Question: I am trying to get 'number of gusts' based on a 'date'
User could be able to search 'number of guests' for a date by entering a 'date'
my form is:
'''
<form action="index.php" method="post" class="booking_reference">
<input type="text" placeholder="date" required name="search_text">
<span class="arrow">
<input type="submit" value="CHECK" name="search" class="search_button">
</span>
</form>
'''
And my action section is :
'''
if (isset($_POST['search'])){
$serch_text = $_POST["search_text"];
$con=mysqli_connect("localhost","root","","guest");
// Check connection
if (mysqli_connect_errno()) {
die ("Failed to connect to MySQL: " . mysqli_connect_error());
}
$searching_date = $serch_text;
$searchroute = "select * from guest_tbl where date = '$searching_date'";
$result = $con->query($searchroute);
$row = $result->fetch_assoc();
if ($row == 0) { echo '<div style="color: red;">No one found for the date: <b>' . $serch_text . '</b>. Please refine your date</div>' ;
} else {
echo '<h3>Total guest for the day : '. $serch_text .'</h3>';
$total_guests = mysqli_query($con, 'SELECT date SUM(nmbr_of_guests) FROM guest WHERE date = "'.$serch_text.'"'); // selecting and summing the value of all the 'nmbr_of_guests' rows in same date - $serch_text
echo $total_guests;
mysqli_close($con);
}
}
'''
I have following rows in my database:

Expecting results is:
1. if I enter 2015-06-30 in the search field $echo $total_guests should echo 5 - (because of 2+3)
2. if I enter 2015-06-25 in the search field $echo $total_guests should echo 6 - (because of nmbr_of_guests column have just 6 for the date)
3. if I enter Any other date in the search field, it should echo No one found for the date: Any other date. Please refine your date.
I am getting that text in red line when the date is not found.
But when I enter or I am getting just blank.
That means '$total_guests;' returns nothing / blank.
how can make it that '$total_guests;' show the SUM of 'nmbr_of_guests' rows values for the date (5 or 6 in this case) ??
---
Note: it's an old site. I will replace all the to when I finish this. It is big file and it will take time to replace all the lines where found MySQLi.
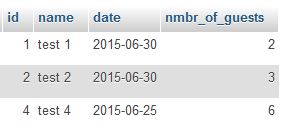
Answer: comma is missing from date and sum...query should be-
'''
$total_guests = mysqli_query($con, 'SELECT date, SUM(nmbr_of_guests) FROM guest WHERE date = "'.$serch_text.'"'); // selecting and summing the value of all the 'nmbr_of_guests' rows in same date - $serch_text
'''
Your code-
'''
echo '<h3>Total guest for the day : '. $serch_text .'</h3>';
$total_guests = mysqli_query($con, 'SELECT date SUM(nmbr_of_guests) FROM guest WHERE date = "'.$serch_text.'"'); // selecting and summing the value of all the 'nmbr_of_guests' rows in same date - $serch_text
echo $total_guests;
mysqli_close($con);
'''
Try to check as per below-
'''
$total_guests = mysqli_query($con, 'SELECT SUM(nmbr_of_guests) FROM guest WHERE date = "'.$serch_text.'"'); // selecting and summing the value of all the 'nmbr_of_guests' rows in same date - $serch_text
echo '<h3>Total guest for the date of '. $serch_text .' are '.$total_guests.'</h3>';
mysqli_close($con);
'''